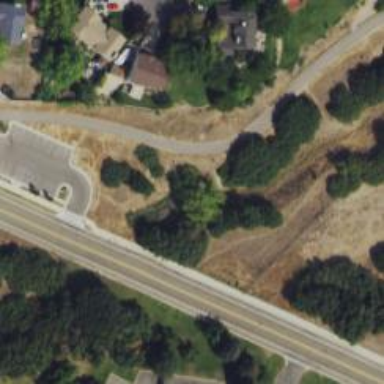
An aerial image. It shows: Culvert tunnel.